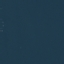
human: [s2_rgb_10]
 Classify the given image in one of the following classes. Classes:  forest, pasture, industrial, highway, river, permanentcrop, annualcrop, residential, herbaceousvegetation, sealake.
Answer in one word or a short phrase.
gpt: SeaLake